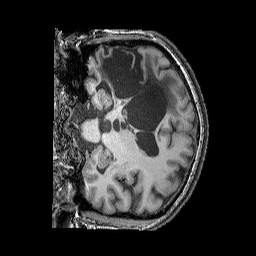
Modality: T1w
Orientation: coronal
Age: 43
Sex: male
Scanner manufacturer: siemens
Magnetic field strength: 3 T
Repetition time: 2.25 s
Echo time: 0.00411 s